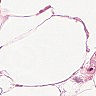
Metastatic tissue present: no